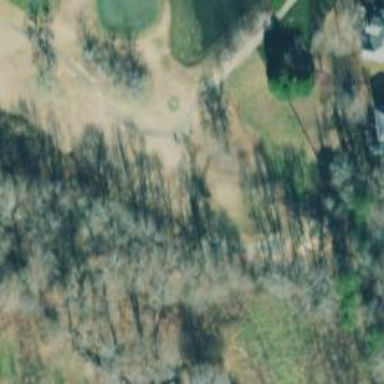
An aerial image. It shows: Service road used as golf cart path.